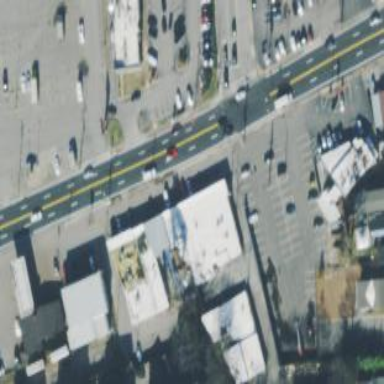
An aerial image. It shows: Retail building.